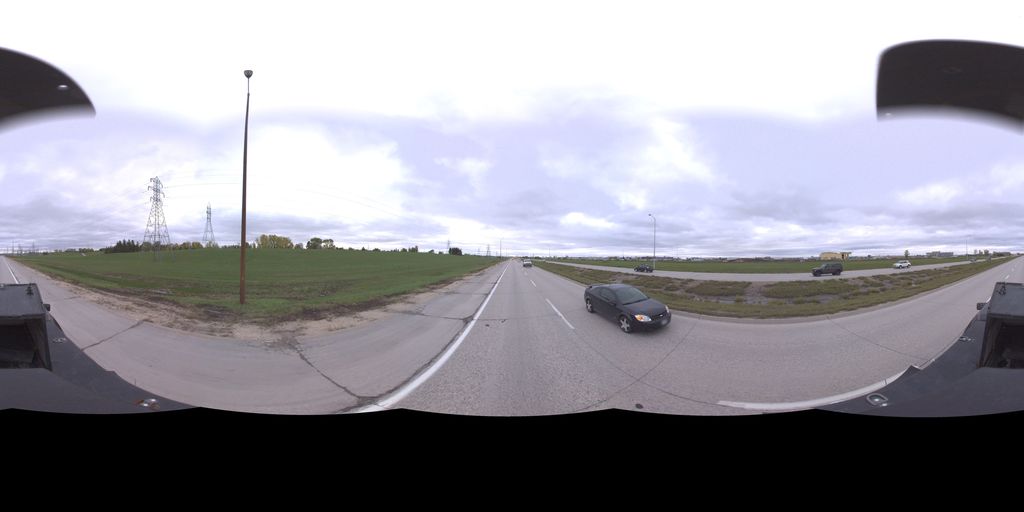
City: winnipeg